Question: I have a 331*9 double matrix (named expr001). It looks like this:
'''
row.names Col1 Col2 Col3 Col4 Col5 Col6 Col7 Col8 Col9
<PHONE> 7.397439 7.377975 7.299997 8.192889 8.292300 8.092921 8.178948 8.120986 8.276824
<PHONE> 9.115307 9.116741 9.113366 8.423073 8.458392 8.573309 8.773752 8.614159 8.592105
<PHONE> 5.968911 6.060437 6.059898 5.595364 5.471327 5.538794 5.584753 5.518935 5.498830
<PHONE> 8.641765 8.810358 8.770533 7.482992 7.732727 7.811839 8.582255 8.404402 8.357516
<PHONE> 11.495858 11.605611 11.529879 11.124909 11.107311 11.179045 11.165894 11.188668 11.210991
'''
And I am generating a heatmap using heatmap.2
'''
heatmap.2(expr001,main="
331 Genes : P.adj<0.01",cexCol=0.9,tracecol=NULL,col="bluered")
'''
I get the plot below:

How can I reduce the width of the columns? Any suggestions?
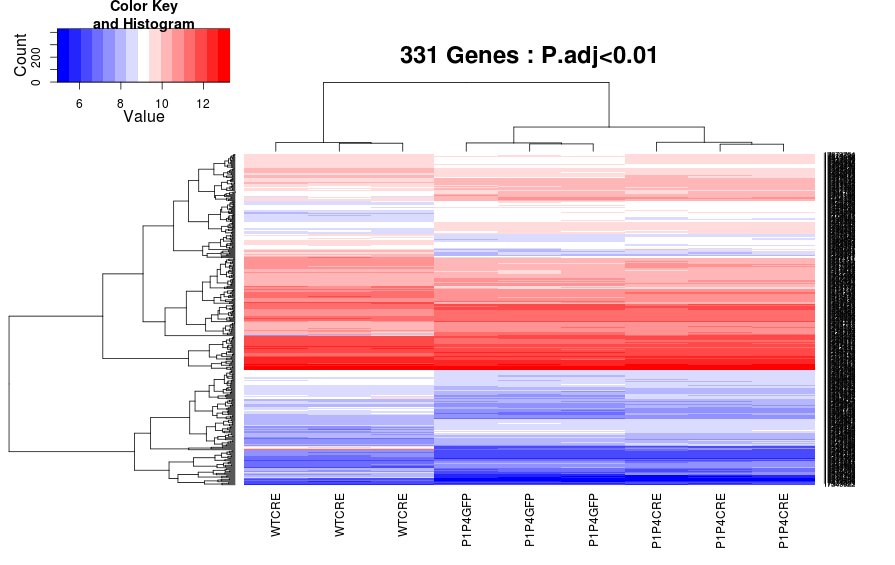
Answer: Try 'pheatmap' package. There you can control the size of the the cells more conveniently, with arguments 'cellwidth' and 'cellheight'. Even if your plot becomes too big this way and does not fit into the plotting window, then by using argument 'filename' you can write it into file with correct measurements.